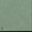
Piece: xx